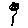
Label: flower